Question: I have a program that installed a server (SQL Server 2005 it seems). I have patiently read quite an amount of documentation on debugging a remote connection to SQL Server 2005 but I cannot reach an end point without your help. Also I'm running out of time..
Anyway here are the details:
- - - -
Code I use to access the server:
'''
sqlConnection = new SqlConnection("user id=GEN; password=asd; Network Address =
192.168.1.2\SERVER_INSTANCE; Trusted_Connection = yes; "database=DATABASE_NAME;
connection timeout=30");
try {sqlConnection.Open();}
catch(Exception c) {aTimer.Stop(); MessageBox.Show(c.ToString());}
'''
Posting an image below with useful info from the server program:

Since there doesn't seem to be many solutions, I'm also open to suggestions if I can information from the WinForm on the Server, to other computers in the LAN
Attempting to upgrade the SQL Server version. (Seems that my 2005 version is not SP4.. so says the 2012 version when upgrading)
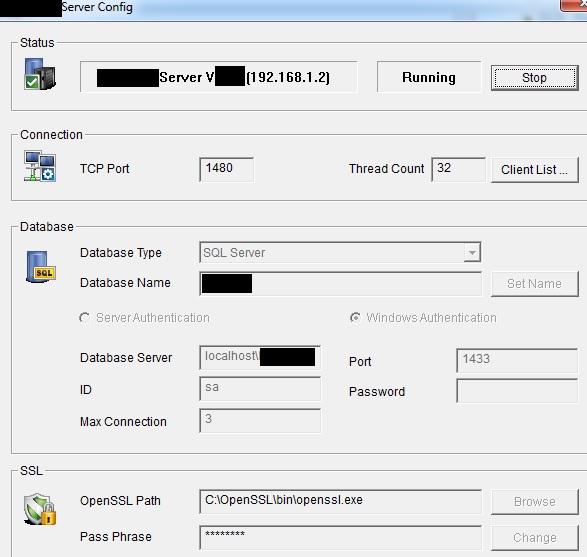
Answer: Login failed for user, means that it is actually able to connect to SQL Server, but it is being denied access. Usually this is because of an incorrect username/password combination or a lack of required permissions.
Check SQL Server permissions for the desired user (If you are using windows auth).
Furthermore, SQL Server logins are not the same as Windows users. When it asks for server authentication you must login using a user created in SQL Server, not a Windows user.